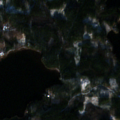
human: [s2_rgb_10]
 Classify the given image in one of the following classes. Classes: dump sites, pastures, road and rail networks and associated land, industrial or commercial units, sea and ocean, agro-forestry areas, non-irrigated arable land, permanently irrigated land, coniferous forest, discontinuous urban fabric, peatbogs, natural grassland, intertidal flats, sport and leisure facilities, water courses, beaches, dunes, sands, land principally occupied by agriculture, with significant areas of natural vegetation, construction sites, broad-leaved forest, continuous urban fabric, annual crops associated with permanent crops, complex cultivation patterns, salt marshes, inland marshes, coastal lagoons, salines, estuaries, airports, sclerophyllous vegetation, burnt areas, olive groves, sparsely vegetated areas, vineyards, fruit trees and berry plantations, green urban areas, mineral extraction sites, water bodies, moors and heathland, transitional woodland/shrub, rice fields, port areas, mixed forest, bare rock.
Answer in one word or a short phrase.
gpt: coniferous forest, water bodies